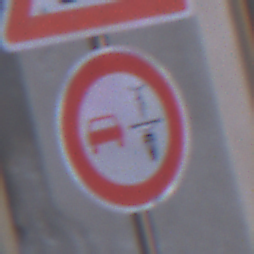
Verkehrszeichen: VerbotUeberholenEinspurigeFahrzeuge
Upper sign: SchleuderOderRutschgefahr
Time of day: MorningAfternoon
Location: Outdoor (Urban)
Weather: PartlyCloudy
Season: NotSpecified
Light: Natural